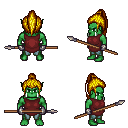
a pixel art fantasy rpg character, male body template, orc, green skin, maroon tunic, teal pants, blonde long topknot hairstyle, metal gloves, spear, four views (front, back, left, right), 2x2 character sprite sheet, small pixel art, hard edges, no anti-aliasing